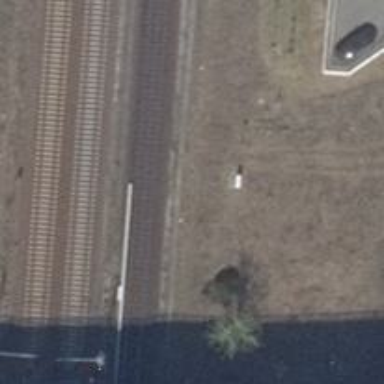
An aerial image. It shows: Railway signal.